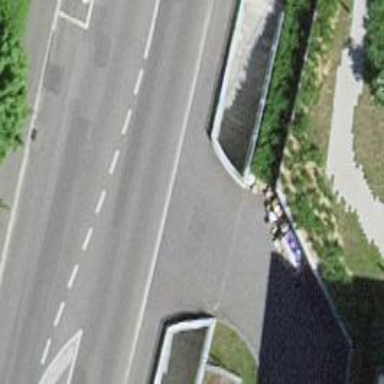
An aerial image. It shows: Tunnel footway.